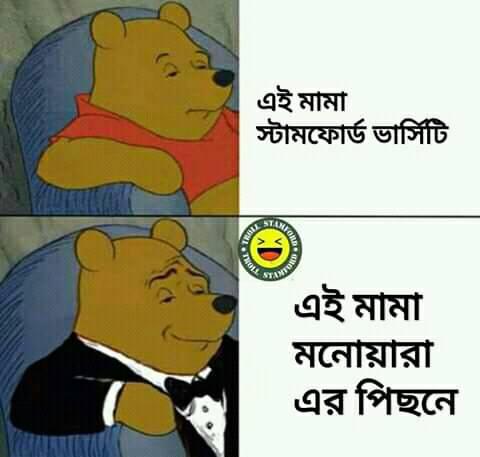
Caption: এই মামা স্টামফোর্ড ভার্সিটি     এই মামা মনোয়ারা এর পিছনে
Label: non-hate